Question: I have a group of checkboxes that I would like to be checked or unchecked (if checked) when you select it with a mouse. I don't mean any ordinary type of select, I mean, select the checkboxes that are in the selected area of the mouse button being held down while you move over the checkboxes/labels.
I have trouble explaining this, so I made an image example.
So if I had a group of checkboxes/labels like this:
'''
<input type="checkbox" id="i1"/><label for="i1">Jun 23 2012</label>
<input type="checkbox" id="i1"/><label for="i1">Jun 24 2012</label>
<input type="checkbox" id="i1"/><label for="i1">Jun 25 2012</label>
<input type="checkbox" id="i1"/><label for="i1">Jun 26 2012</label>
'''
How do I do this?

I tried looking on google, but found nothing. Any assistance is appreciated. Thanks.
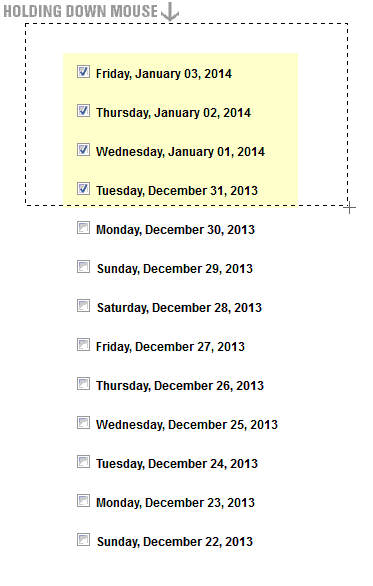
Answer: Try warpping the content in parent div.Then try:
'''
$("#test").selectable({
filter:'label',
stop: function() {
$("input").attr('checked',false);
$(".ui-selected input", this).each(function() {
this.checked= true;
});
}
});
'''
<URL>